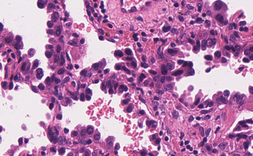
Tumor epithelial tissue: yes
Tumor-associated stroma tissue: yes
Normal tissue: no